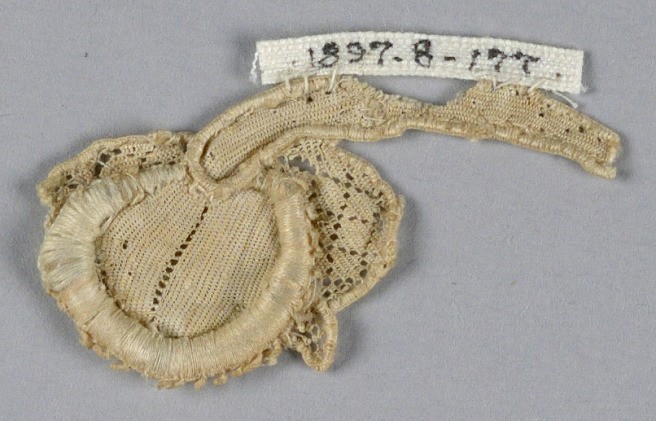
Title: Fragment
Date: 17th century
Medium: linen Technique: needle lace
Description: Fragment with a pattern of round bud stems.